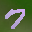
Label: 7